Question: This is probably a really silly question. but I'm struggling with it :(
I am trying to add a Root.inApp.plist file to my project so that i can have inapp specific settings for my iPhone app.
I have integrated InAppSettingsKit fine, its currently only working with the one Root.plist file tho.
I would like to add a Root.inApp.plist file to my project so that i can have inapp specific settings.
When i try to add another property file in Xcode it doesn't seem to sit under the Settings.bundle, how do i get it to show up in my Settings.bundle structure like this?:

I have tried to import the inappsettingskit bundle file also without luck :( my project doesn't recognise the Settings.bundle for some reason
Please help
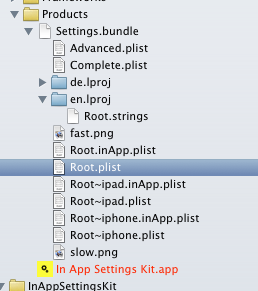
Answer: No way to do that in Xcode, I believe. Just reveal the Settings bundle in Finder and add the new file to it. It'll automatically show up in Xcode.